Question: >
<URL>
<URL>
I am attempting to generate a bar graph in matplotlib where the x-axis and y-axis values are tuples of (dates, integers). The data has the following form:
'''
data = [('2012-02-26', 17), ('2012-03-07', 16), ('2012-06-30', 16),
('2012-03-16', 15), ('2012-06-24', 15), ('2012-05-13', 14),
('2012-03-19', 12), ('2012-02-18', 9), ('2012-04-07', 9),
('2012-04-09', 8)]
'''
I can generate a simple bar graph if I simply use integers as x values:
'''
import scipy as sp
from matplotlib import pyplot as pl
x = sp.arange(100)
y = sp.random.randint(1,100, 100)
fig = figure()
pl.bar(x,y)
'''

How can I plot a similar bar graph with string dates on the x-axis? Ideally, I would also like to have the x-axis labels show as dates. I found a similar example on the <URL>, but I could not get it to work with my example. Thanks for the help.
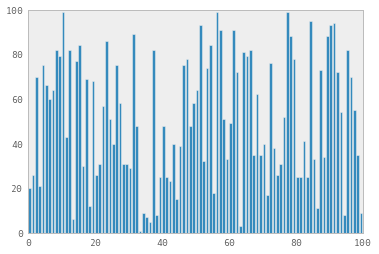
Answer: Use the plot_date function instead of plot().
<URL>